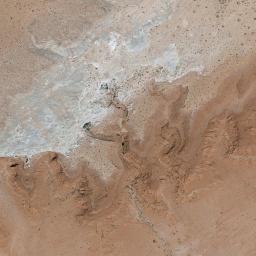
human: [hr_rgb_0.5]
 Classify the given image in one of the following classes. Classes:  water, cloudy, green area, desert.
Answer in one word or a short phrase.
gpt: desert